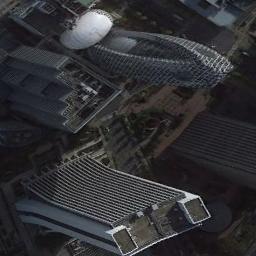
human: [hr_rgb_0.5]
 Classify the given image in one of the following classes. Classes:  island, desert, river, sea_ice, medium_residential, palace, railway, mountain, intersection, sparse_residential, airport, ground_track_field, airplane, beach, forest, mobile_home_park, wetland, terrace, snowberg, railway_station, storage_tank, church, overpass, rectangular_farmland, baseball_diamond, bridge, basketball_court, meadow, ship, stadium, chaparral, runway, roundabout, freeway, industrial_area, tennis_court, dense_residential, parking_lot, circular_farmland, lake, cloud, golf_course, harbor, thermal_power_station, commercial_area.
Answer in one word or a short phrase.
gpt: commercial_area